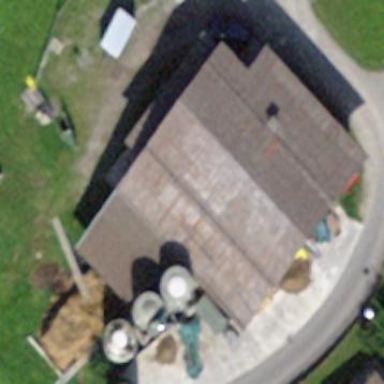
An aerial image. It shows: Barn.